Chest X-ray. View position: AP
Patient age: 51
Patient sex: M
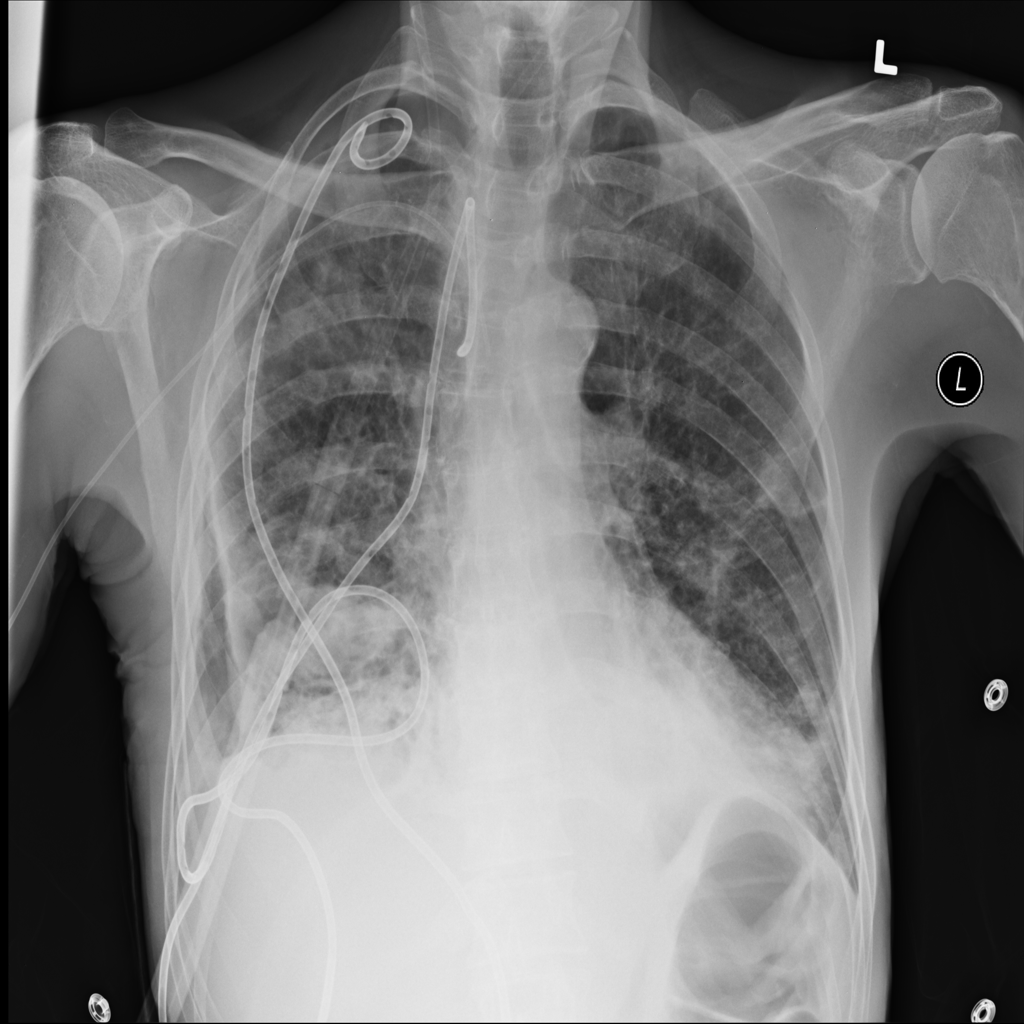
Finding: Pneumothorax